Question: I'm loading raw texture (with alpha channel) and displaying it in openGL everything is fine and texture displayed, but color is little bit darker than original. I already tried to turn of lighting, blending and dithering, but this doesn't helps.
I'm using mac osx.
Sample image

<URL>
Here's openGL texture loading source code:
'''
glTexParameteri(GL_TEXTURE_2D, GL_TEXTURE_MAG_FILTER, GL_LINEAR);
glTexParameteri(GL_TEXTURE_2D, GL_TEXTURE_MIN_FILTER, GL_LINEAR);
glTexImage2D(GL_TEXTURE_2D, 0, GL_RGBA , width, height, 0, GL_RGBA, GL_UNSIGNED_BYTE, &bytes[0]);
'''
EDIT:
Thats very weird, I used example from <URL>
and received same glitch ... So the problem not im my code, maybe driver options? Hm ...
SOLUTION:
Thanks @datenwolf, images were saved with sRrgb color profile. Problem is solved once I removed it and converted to RGB.
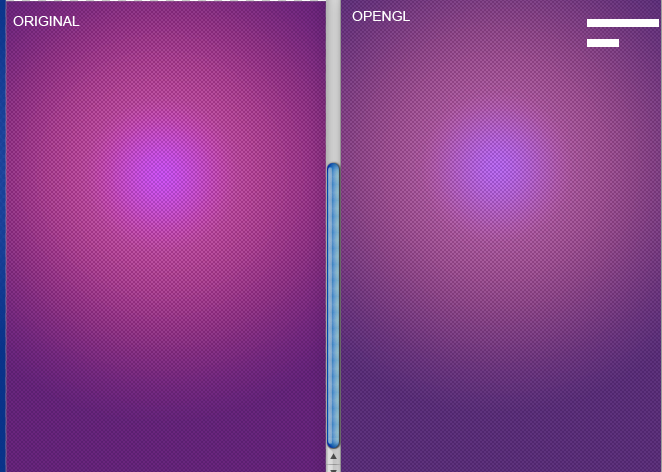
Answer: Maybe you have GL_MODULATE set as texturing environment and the vertex colours are not white. Try setting the texture environment to GL_REPLACE.
'''
glBindTexture(GL_TEXTURE_2D, your_texture);
glTexEnvi(GL_TEXTURE_ENV, GL_TEXTURE_ENV_MODE, GL_REPLACE);
'''
Another problem may be a color profile embedded into the image. A image viewer may use this colour profile to implement color management, adjusting the colours for your monitor's colour profile. OpenGL as-it-is doesn't do color management; there is a extension, that framebuffers and textures are sRGB, this is kind of the smallest common denominator of colour management. But then you'd still have to transfer your input images to sRGB colour space.
I've a lengthy article in preparation the explains in depth how to do colour management with OpenGL. But it's far from complete.